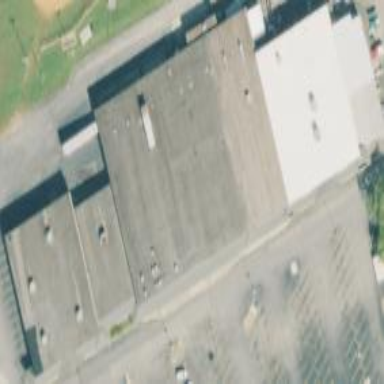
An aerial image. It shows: Commercial building.